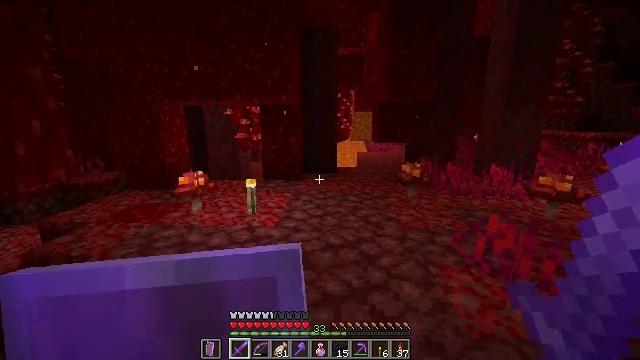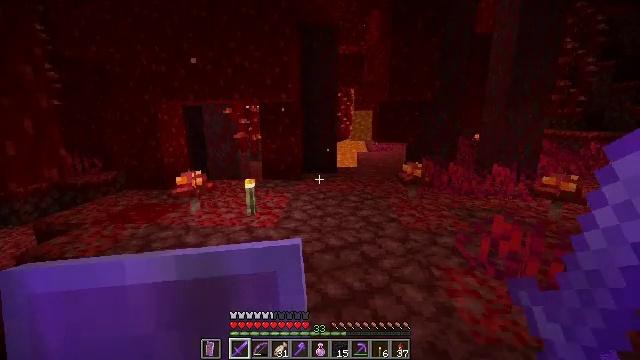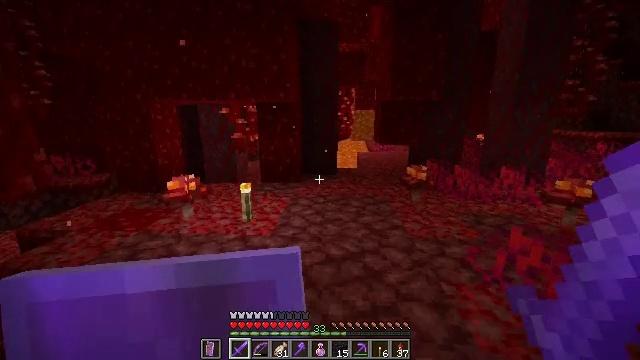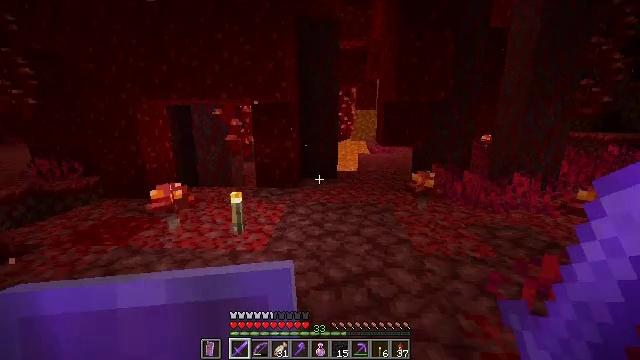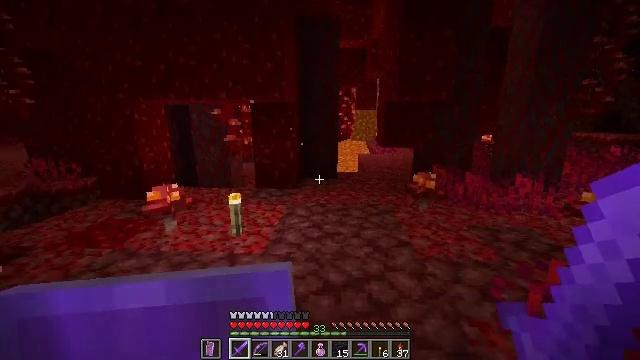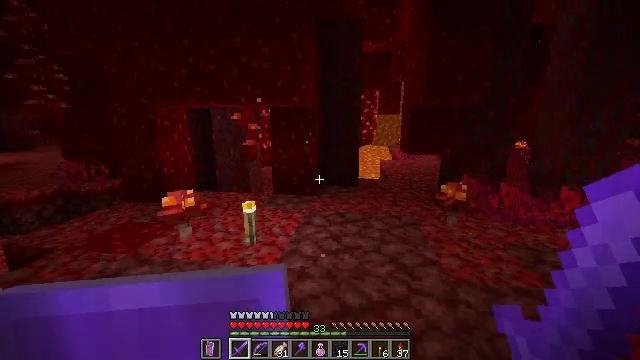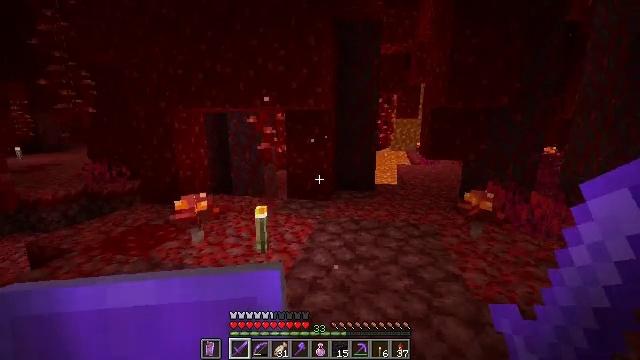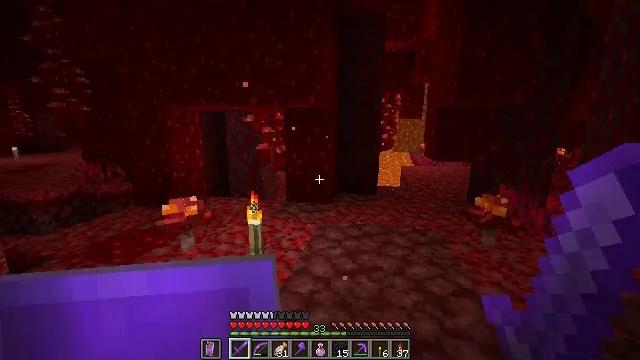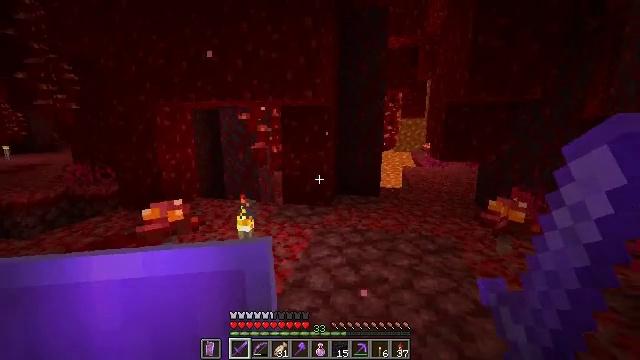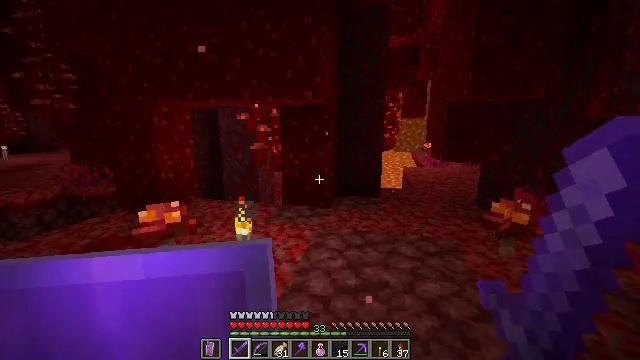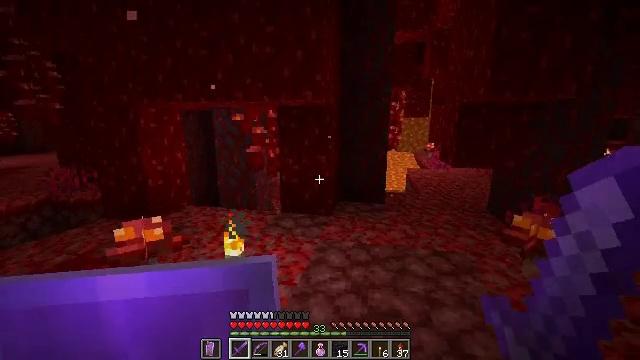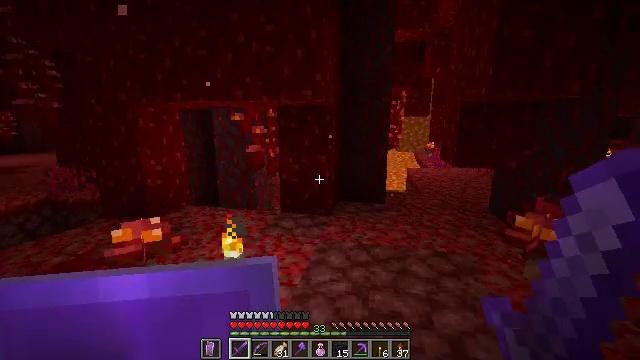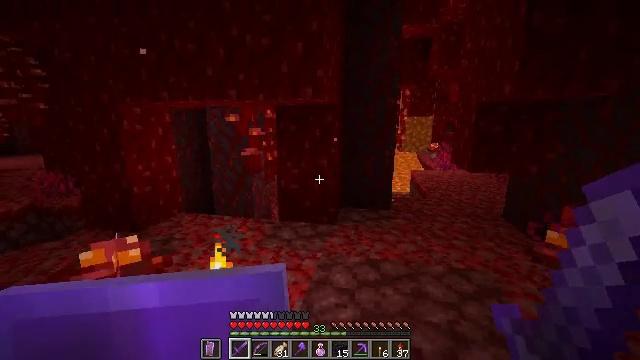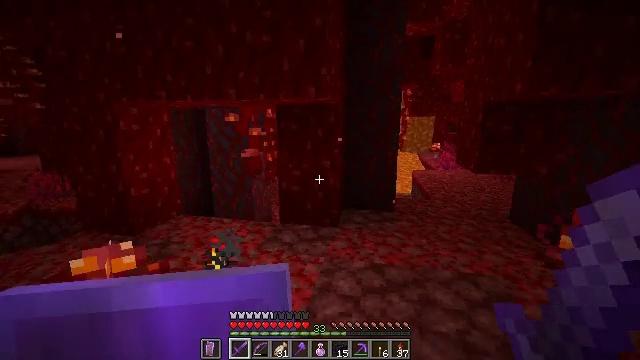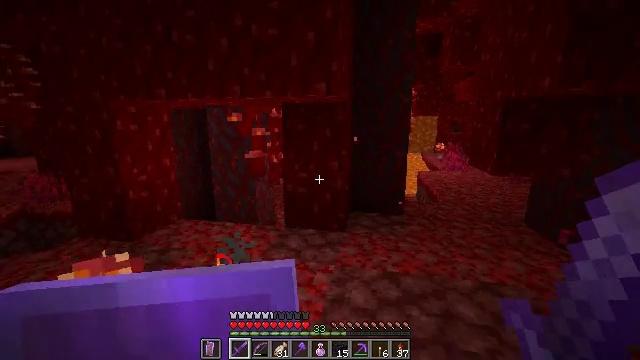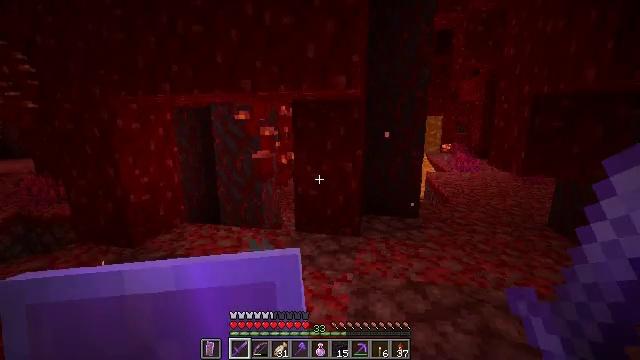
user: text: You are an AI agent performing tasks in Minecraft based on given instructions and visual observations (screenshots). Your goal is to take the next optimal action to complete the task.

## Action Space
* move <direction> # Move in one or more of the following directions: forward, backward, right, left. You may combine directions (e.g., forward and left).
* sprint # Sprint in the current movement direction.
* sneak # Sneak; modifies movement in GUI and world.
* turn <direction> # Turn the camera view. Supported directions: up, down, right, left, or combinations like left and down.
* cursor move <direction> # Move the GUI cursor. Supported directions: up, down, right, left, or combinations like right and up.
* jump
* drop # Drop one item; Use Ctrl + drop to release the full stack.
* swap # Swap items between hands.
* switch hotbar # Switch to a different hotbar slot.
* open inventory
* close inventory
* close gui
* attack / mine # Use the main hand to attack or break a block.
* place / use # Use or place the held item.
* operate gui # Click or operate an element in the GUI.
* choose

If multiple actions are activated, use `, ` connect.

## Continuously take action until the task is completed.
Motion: motion action
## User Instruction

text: Gather warped fungus in the Nether.
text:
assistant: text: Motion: move forward
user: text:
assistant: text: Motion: move forward
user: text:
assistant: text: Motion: move forward
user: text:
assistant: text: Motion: move forward
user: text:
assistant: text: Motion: move forward, turn left
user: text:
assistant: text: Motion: move forward, turn left
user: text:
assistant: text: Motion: move forward
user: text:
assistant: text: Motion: move forward
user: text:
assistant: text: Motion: move forward
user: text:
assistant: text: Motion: move forward
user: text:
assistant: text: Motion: move forward
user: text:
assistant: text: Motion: move forward
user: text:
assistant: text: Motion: move forward and move left
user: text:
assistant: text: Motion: move forward and move left
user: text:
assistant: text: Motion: move forward and move left
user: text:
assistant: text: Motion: move forward and move left
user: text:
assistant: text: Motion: move forward
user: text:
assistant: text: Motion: move forward
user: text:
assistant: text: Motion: move forward
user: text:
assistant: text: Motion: move forward
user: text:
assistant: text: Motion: move forward
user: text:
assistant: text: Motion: move forward
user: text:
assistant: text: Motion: move forward
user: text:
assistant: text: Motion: move forward
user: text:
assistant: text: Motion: move forward
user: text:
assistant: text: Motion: move forward and move left
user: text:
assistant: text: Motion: move forward and move left
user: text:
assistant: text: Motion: move forward and move left
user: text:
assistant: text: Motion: move forward and move left
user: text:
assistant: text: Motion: move forward and move left